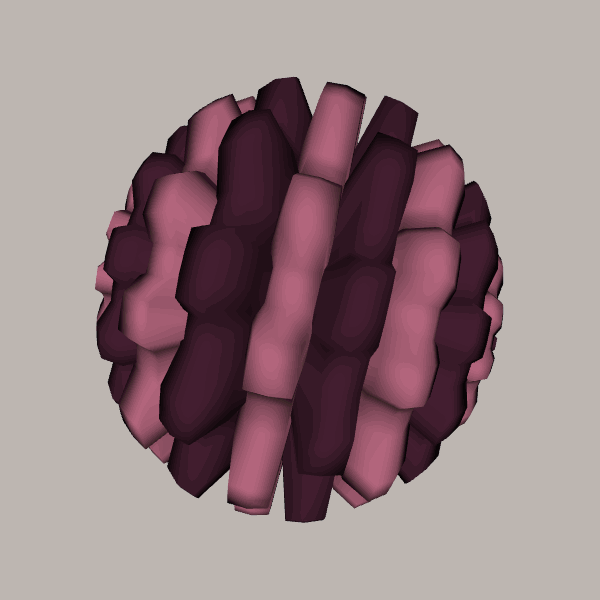
Background: light